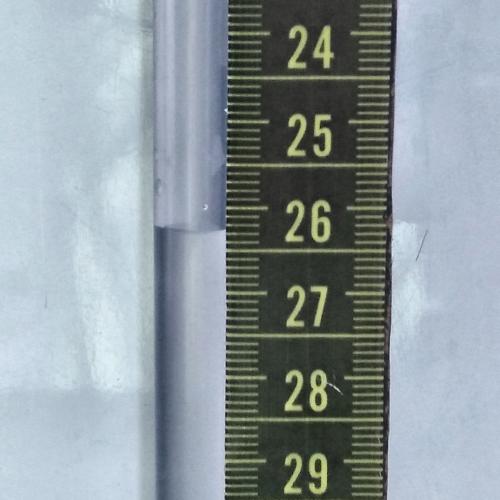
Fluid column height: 26.3 cm